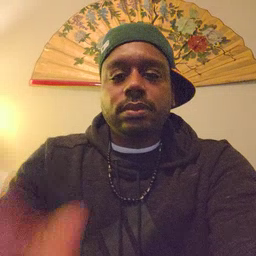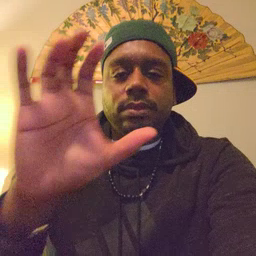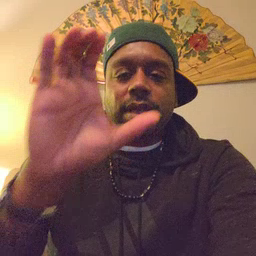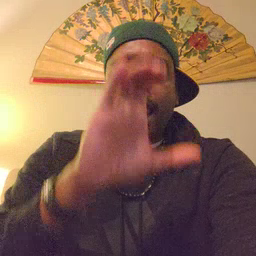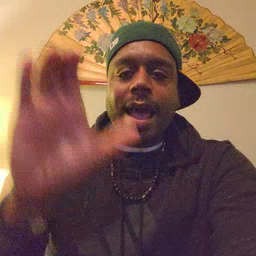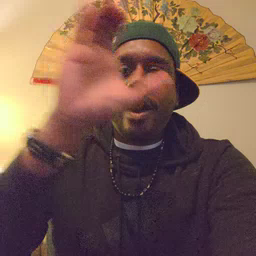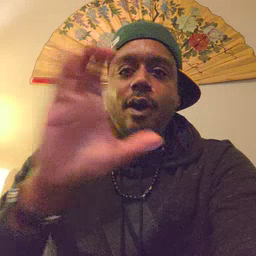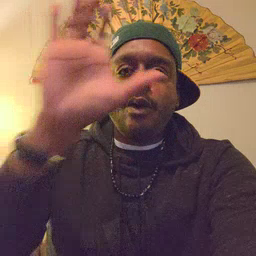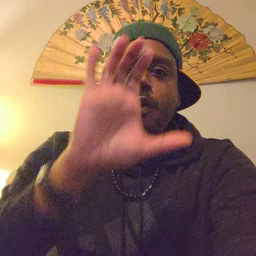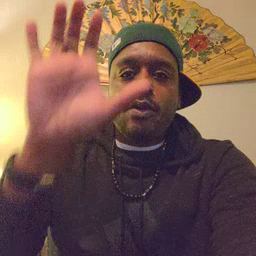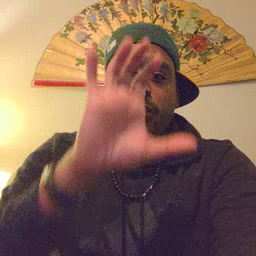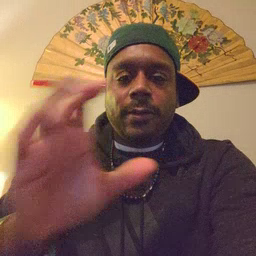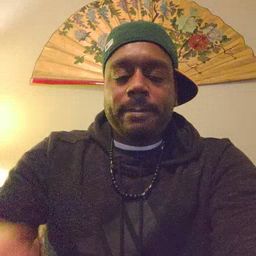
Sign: cloud